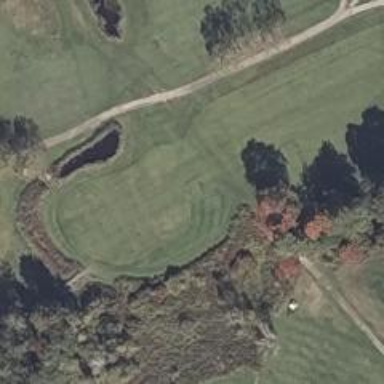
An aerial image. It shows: Grassy area designated as golf fairway.